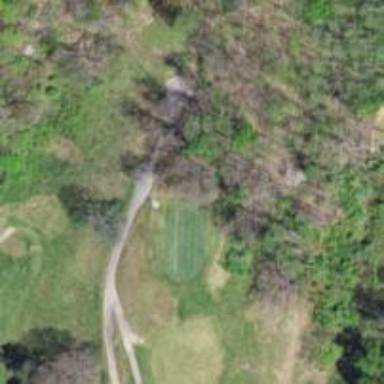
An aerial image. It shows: Service road designated as golf cart path.